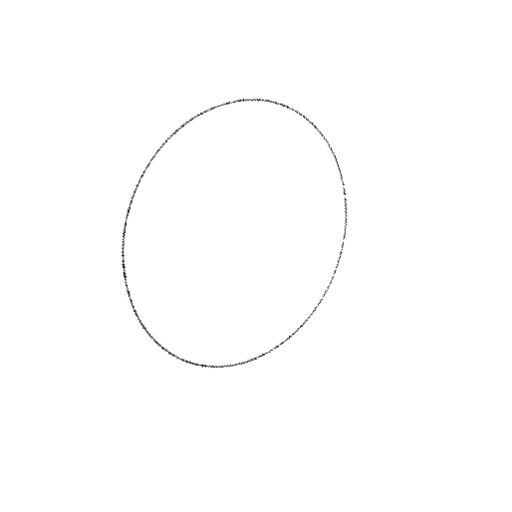
Crossing number: 0